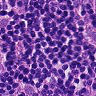
Metastatic tissue present: yes